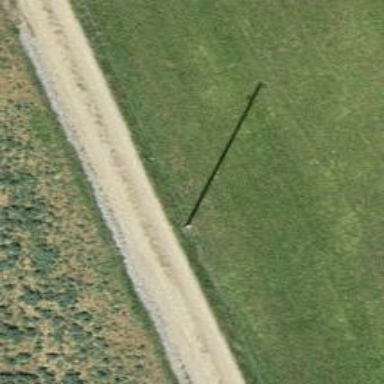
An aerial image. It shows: Minor power line.